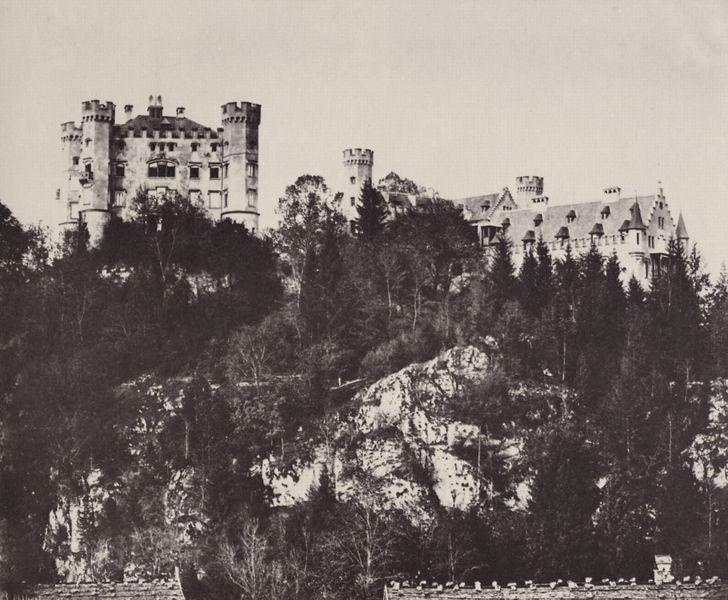
Titel: Schloss Hohenschwangau, Gesamtansicht von Süden
Künstler: Joseph Albert
Institution: Privatsammlung
Schlagwörter: baum, berg, felsen, himmel, weiß, bäume, landschaft, fenster, grau, schwarz, dach, gebäude, haus, schloss, weg, beige, alt, architektur, hügel, natur, pflanzen, wald, anhöhe, kamin, turm, deutschland, balkon, berge, fels, gebirge, hang, dächer, giebel, mauer, sepia, tannen, zinnen, befestigung, foto, fotografie, oben, photographie, ruine, burg, bayern, türmchen, türme, urlaub, festung, gauben, schwarz-weiss, ruinen, tanne, photo, tannenwald, nadelwald, etagen, gaupen, gesträuch, ludwig, schutz, zinne, photografie, allgäu, burgruine, neugotik, dachreiter, feste, eckturm, kini, ludwig ii., neuschwanstein, mansarden, hohenschwangau, felsburg, schloss hohenschwangau füssen, himmell, wis